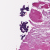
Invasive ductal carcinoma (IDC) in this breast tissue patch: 0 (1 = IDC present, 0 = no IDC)